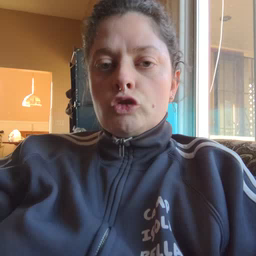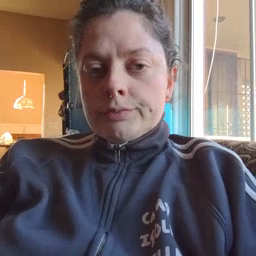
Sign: sick